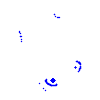
Particle: pion